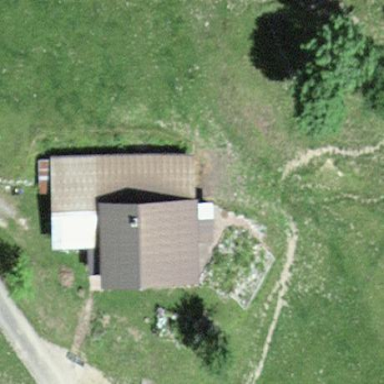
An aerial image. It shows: Cabin.